Interaction volume radius: 5 \u00c5
Interaction volume height: 10 \u00c5
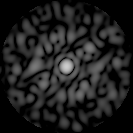
Disorder parameter: 0.876